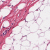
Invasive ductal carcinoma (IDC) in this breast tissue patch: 0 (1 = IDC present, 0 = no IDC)